Interaction volume radius: 5 \u00c5
Interaction volume height: 20 \u00c5
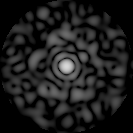
Disorder parameter: 0.7849